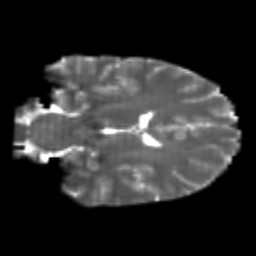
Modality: T2w
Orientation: coronal
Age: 23
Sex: male
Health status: healthy
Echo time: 0.074 s